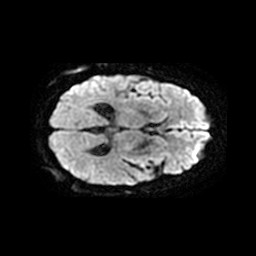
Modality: TRACE
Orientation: axial
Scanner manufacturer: ge
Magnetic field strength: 1.5 T
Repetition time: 7.5 s
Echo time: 0.0965 s